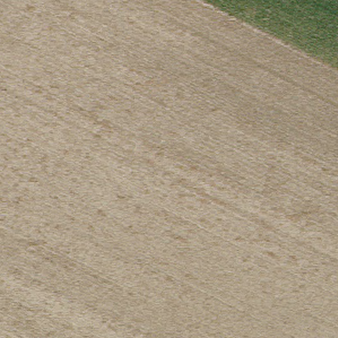
Label: other